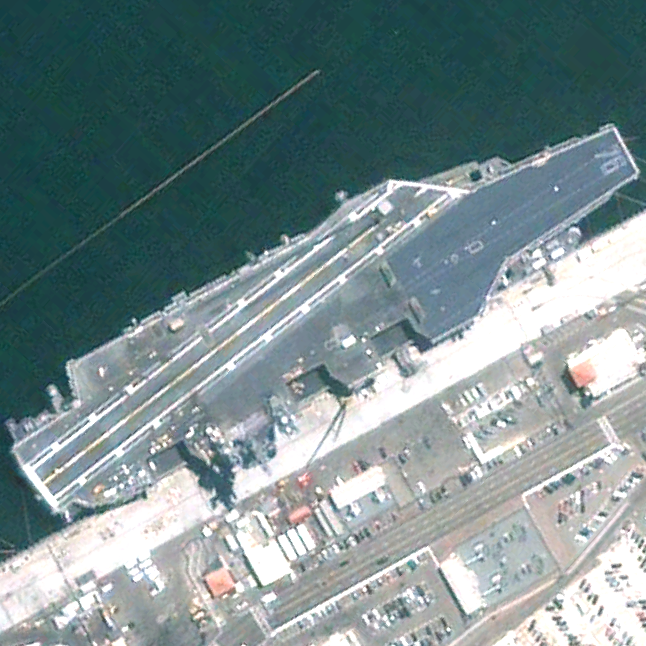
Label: aircraft_carrier